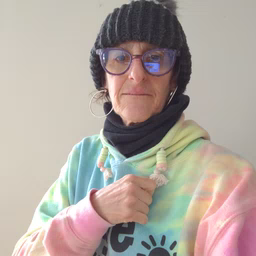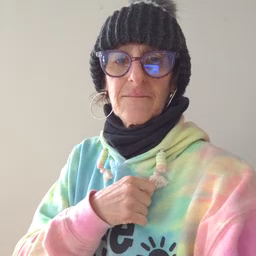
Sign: high